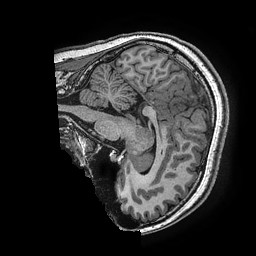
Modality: T1w
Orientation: sagittal
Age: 13
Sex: male
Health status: ill
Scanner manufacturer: ge
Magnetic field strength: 3 T
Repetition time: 0.0077 s
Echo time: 0.003436 s